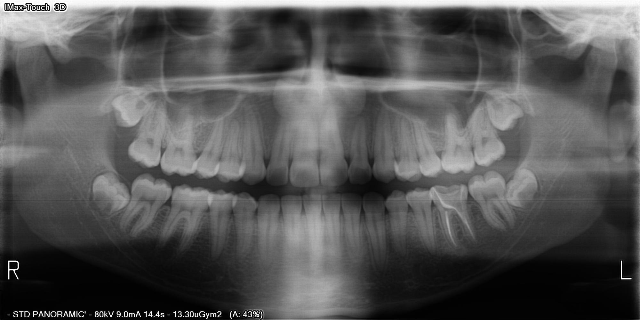
adult